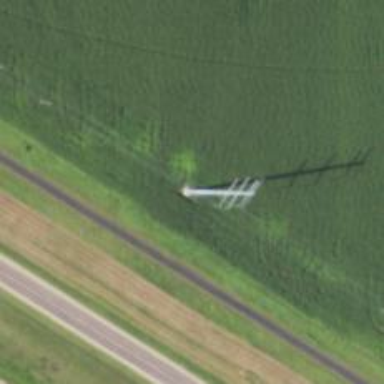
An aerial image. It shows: Power tower.